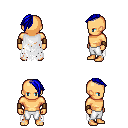
a pixel art fantasy rpg character, male body template, human, tanned skin, white tattered cape, white pants, blue long mohawk hairstyle, leather bracers, four views (front, back, left, right), 2x2 character sprite sheet, small pixel art, hard edges, no anti-aliasing